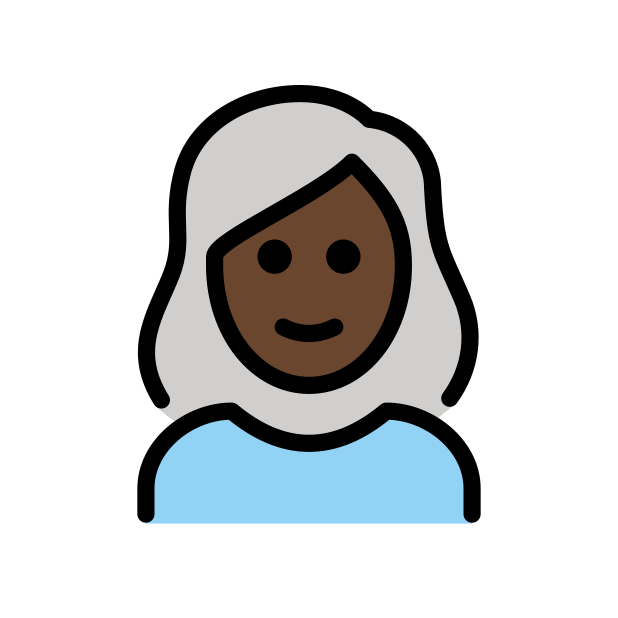
woman: dark skin tone, white hair